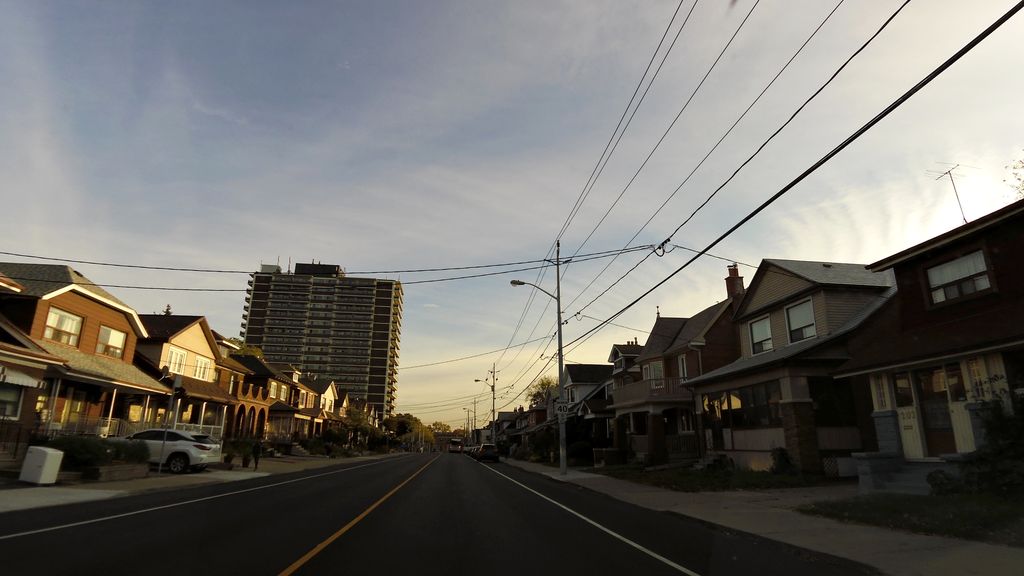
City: toronto